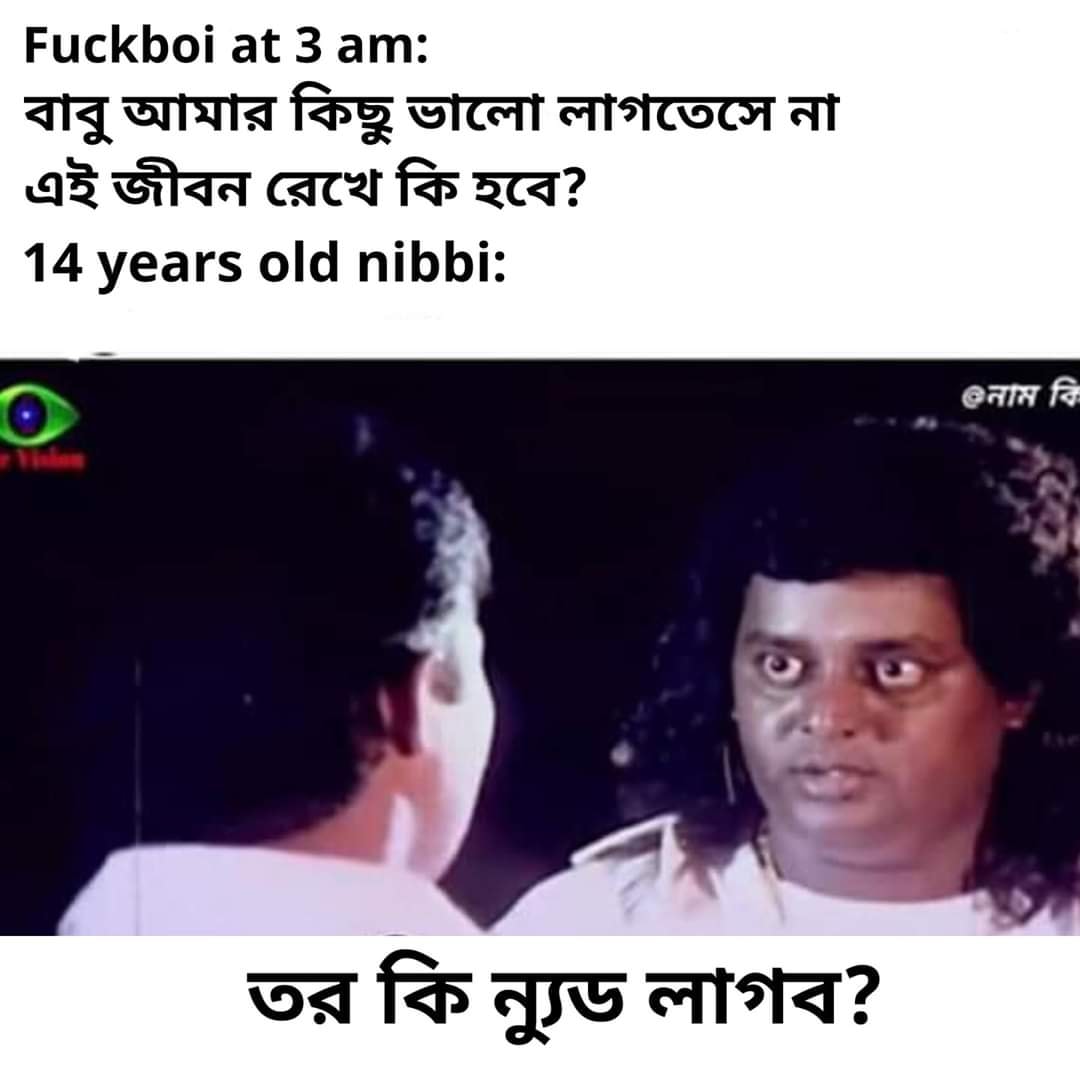
Caption: Fuckboi at 3 am:   বাবু আমার কিছু ভালো লাগতেসে না  এই জীবন রেখে কি হবে ?  14 years old nibbi:   তর কি ন্যুড লাগব ?
Label: hate